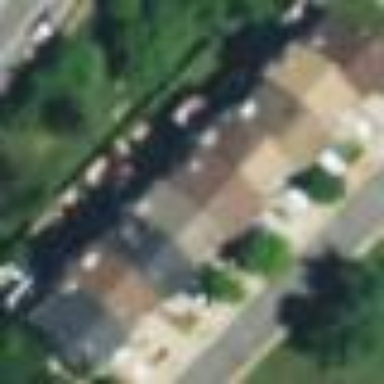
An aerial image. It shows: Terrace building.